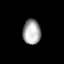
Tissue: lung
Cell type: Fibroblasts
Senescence score: 0.544
Nuclear area (px): 438
Mean DAPI intensity: 167.162